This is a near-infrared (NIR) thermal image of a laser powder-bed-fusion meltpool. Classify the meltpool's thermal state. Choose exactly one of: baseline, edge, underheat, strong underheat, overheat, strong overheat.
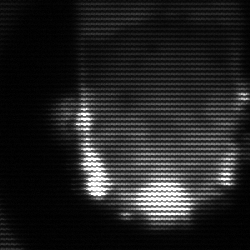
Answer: baseline